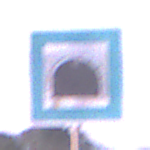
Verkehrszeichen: Tunnel
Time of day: SunriseSunset
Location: Outdoor (Nature)
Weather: Clear
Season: NotSpecified
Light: Natural